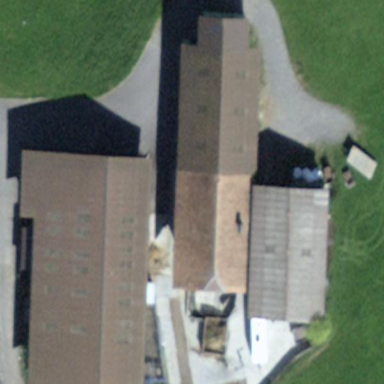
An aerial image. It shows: Farmyard area.